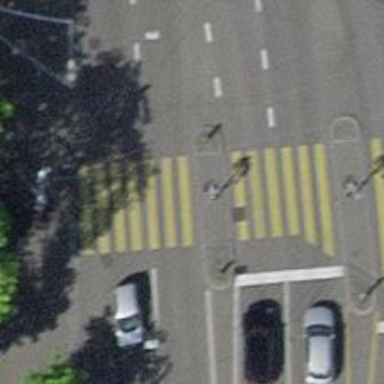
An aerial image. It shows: Crossing with traffic signals.